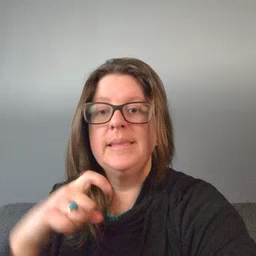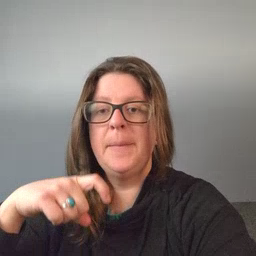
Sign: time